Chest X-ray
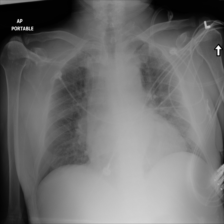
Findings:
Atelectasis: negative
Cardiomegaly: negative
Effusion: negative
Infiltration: negative
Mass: negative
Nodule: negative
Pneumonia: negative
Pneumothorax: negative
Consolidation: negative
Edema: negative
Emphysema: negative
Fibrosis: negative
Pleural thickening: negative
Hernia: negative